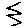
Label: zigzag